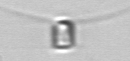
Label: Chaetoceros_similis